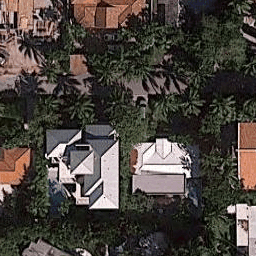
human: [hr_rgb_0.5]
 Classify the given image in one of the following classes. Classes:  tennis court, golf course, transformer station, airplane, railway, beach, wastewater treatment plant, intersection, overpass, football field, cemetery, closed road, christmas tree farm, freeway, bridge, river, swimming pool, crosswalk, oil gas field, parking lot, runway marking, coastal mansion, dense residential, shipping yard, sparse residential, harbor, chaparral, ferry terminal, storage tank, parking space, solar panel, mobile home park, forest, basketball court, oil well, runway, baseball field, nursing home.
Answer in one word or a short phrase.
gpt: coastal mansion